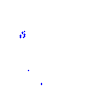
Particle: proton